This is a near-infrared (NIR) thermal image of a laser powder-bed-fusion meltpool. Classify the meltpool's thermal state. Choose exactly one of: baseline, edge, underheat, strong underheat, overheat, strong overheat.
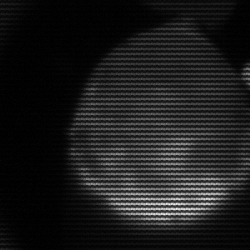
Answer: edge